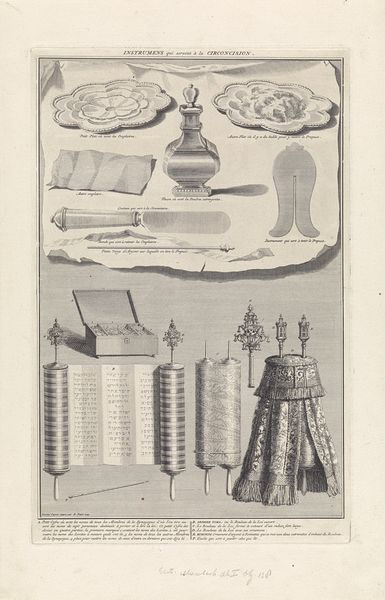
Titel: Voorwerpen die bij een joodse besnijdenis dienst doen / De boekrollen van de Thora
Künstler: Bernard Picart
Standort: Amsterdam
Institution: Rijksmuseum
Schlagwörter: religious, white, black, gray, grey, print, scroll, light, paper, black and white, shadow, etching, illustration, monochrome, ink, box, map, bottle, book, tent, dish, plate, page, sacred, text, tools, diagram, knife, scrolls, hebrew, light post, articles, tora